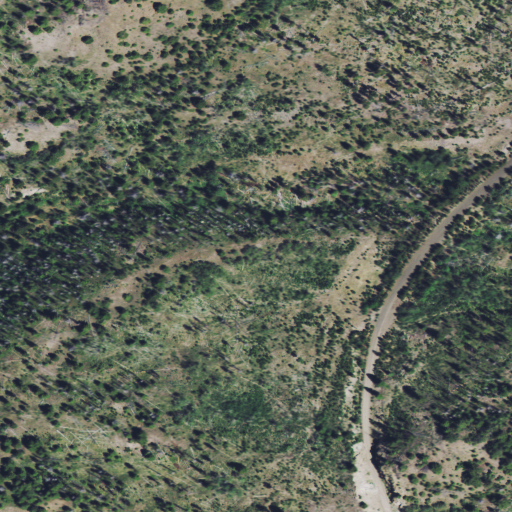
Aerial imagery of valley in Montana named Shamrock Gulch containing evergreen forest, shrub, open development, and low intensity development